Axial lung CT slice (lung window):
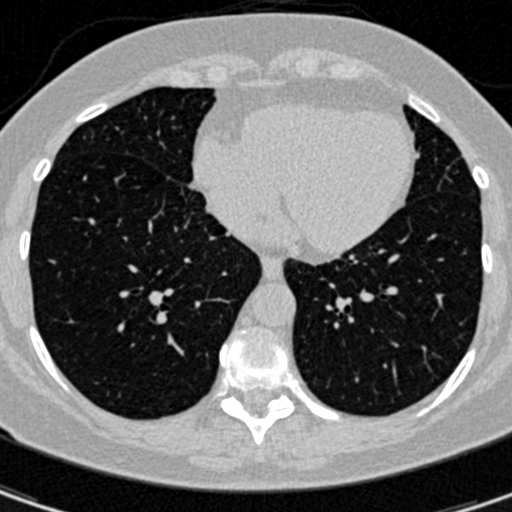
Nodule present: no